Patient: sex F, age 56
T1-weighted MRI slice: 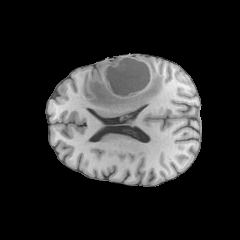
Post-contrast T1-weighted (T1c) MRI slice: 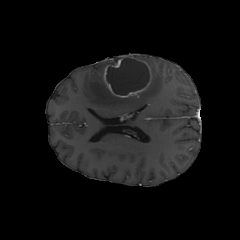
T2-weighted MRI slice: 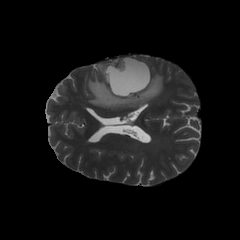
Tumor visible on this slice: yes
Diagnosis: Glioblastoma, IDH-wildtype
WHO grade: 4